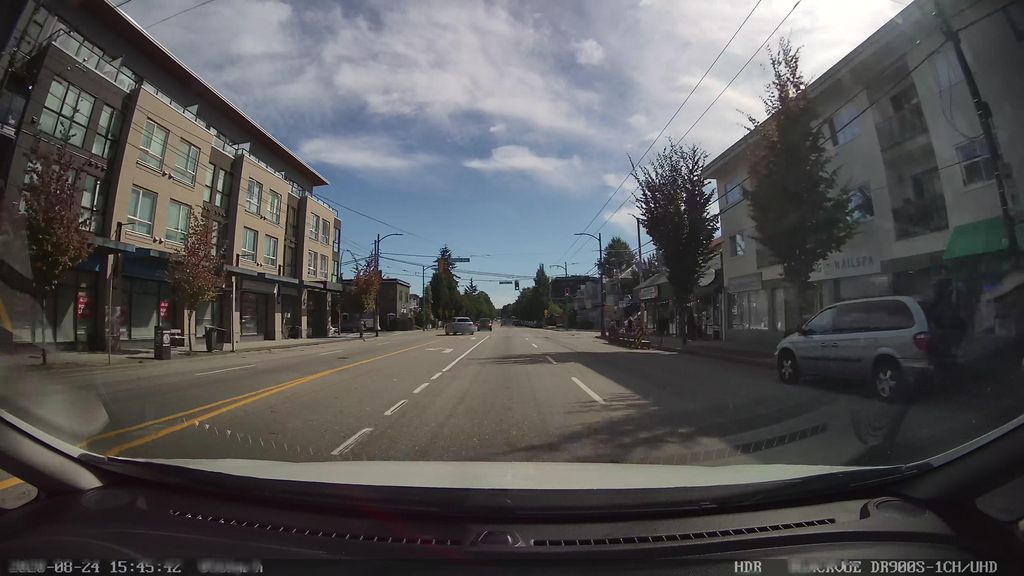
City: vancouver